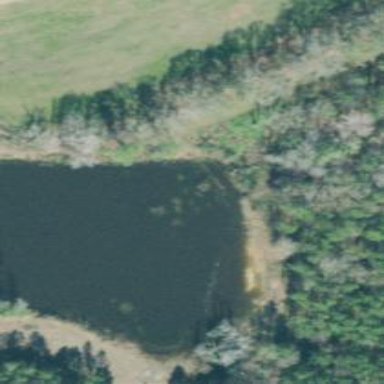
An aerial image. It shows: Reservoir of natural water.